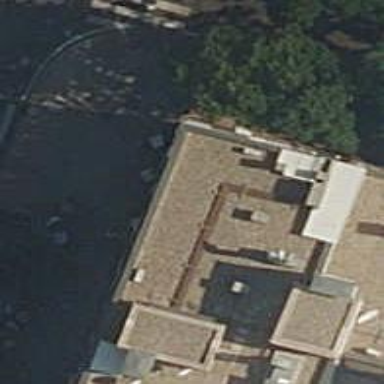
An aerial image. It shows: Cafe.